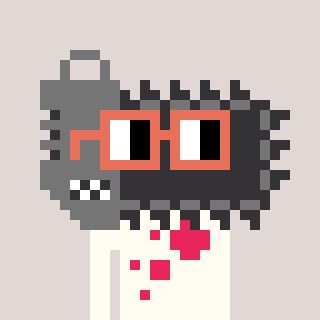
a pixel art character with square orange glasses, a chainsaw-shaped head and a grayscale-colored body on a warm background